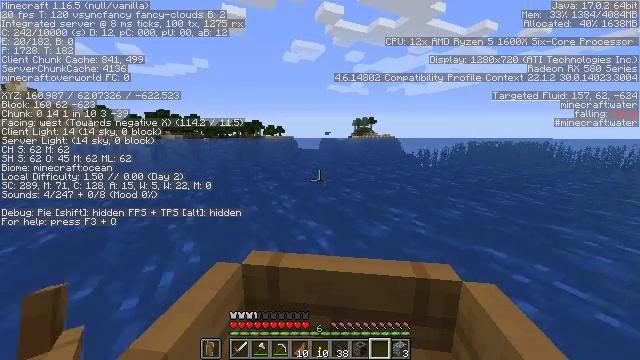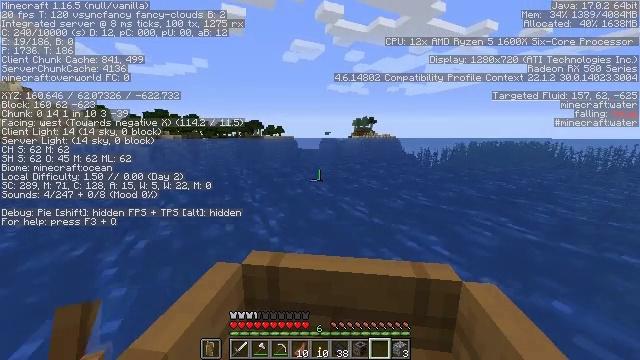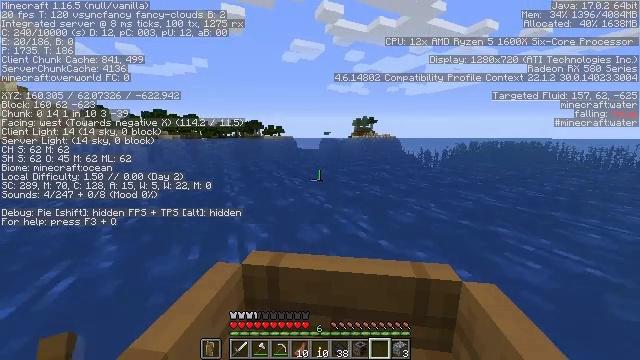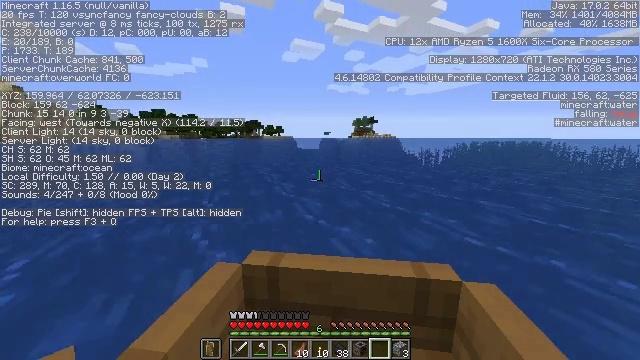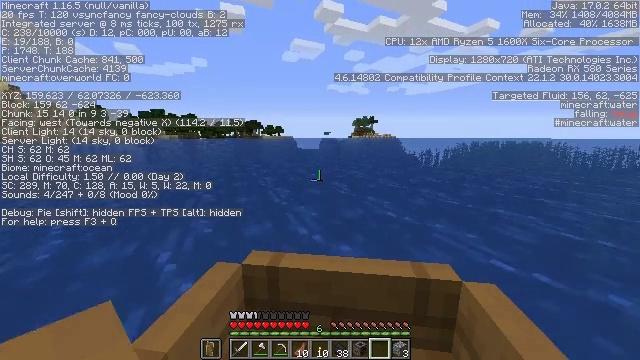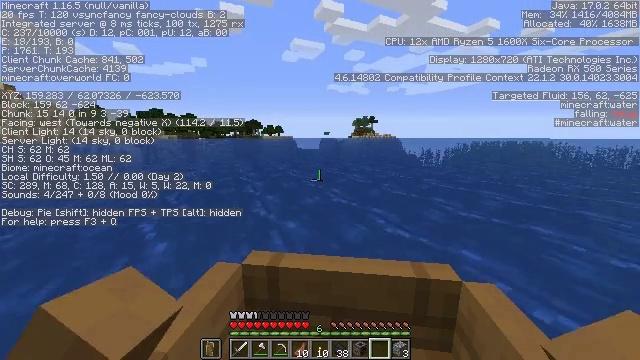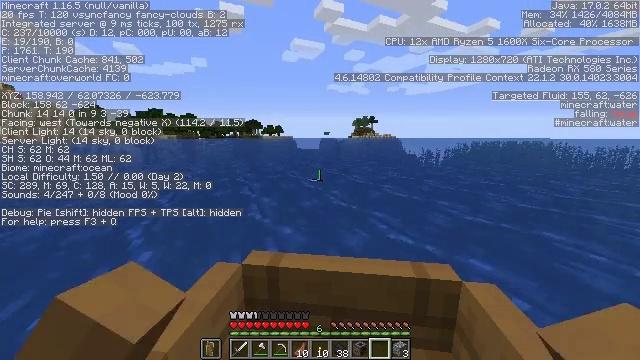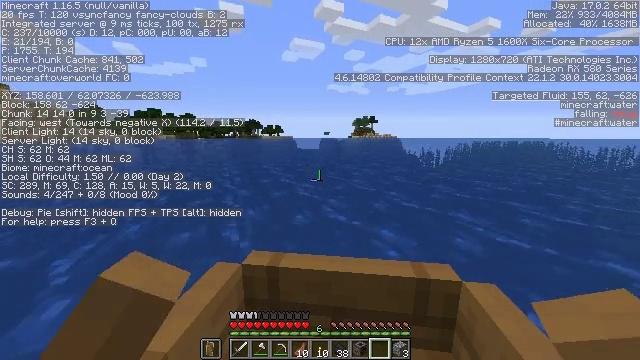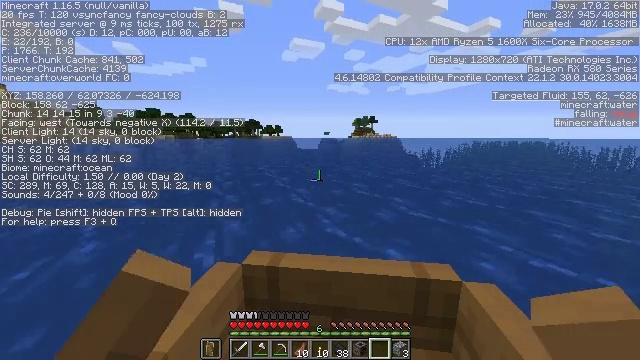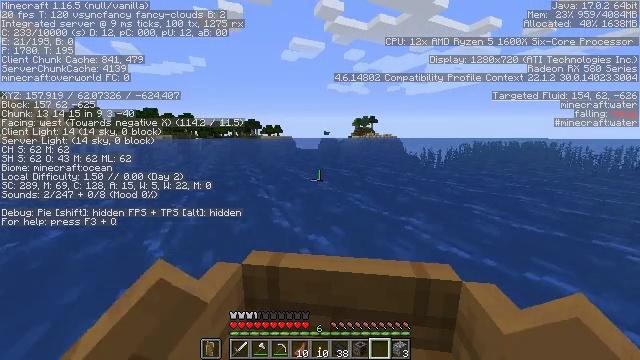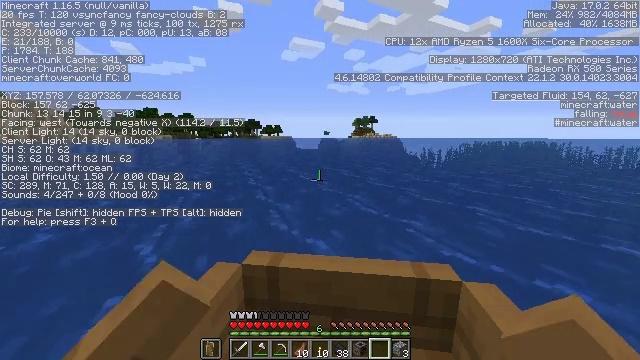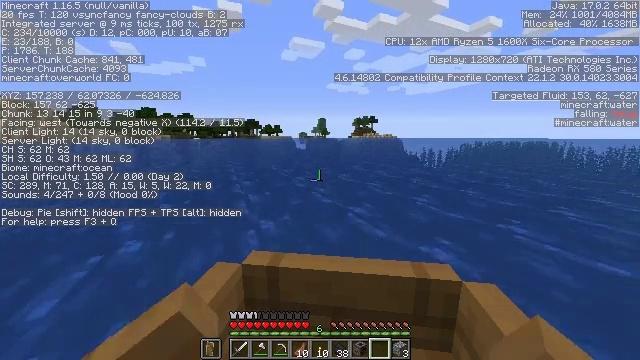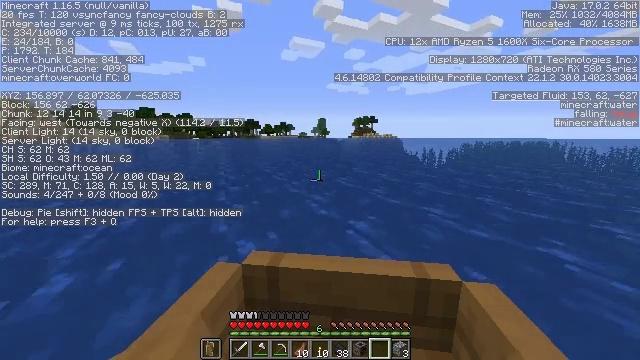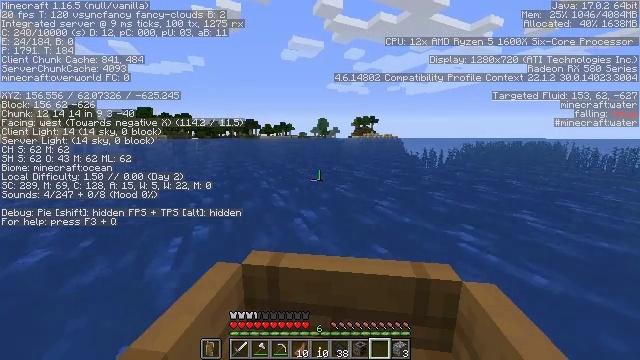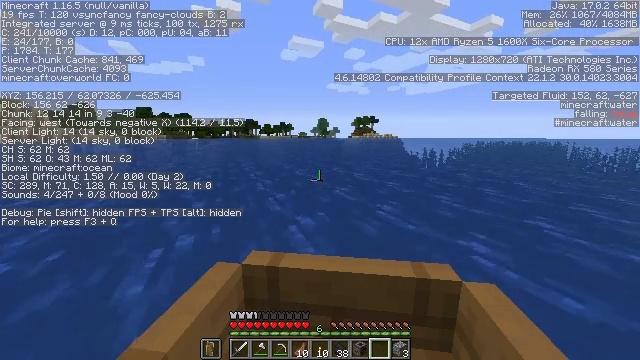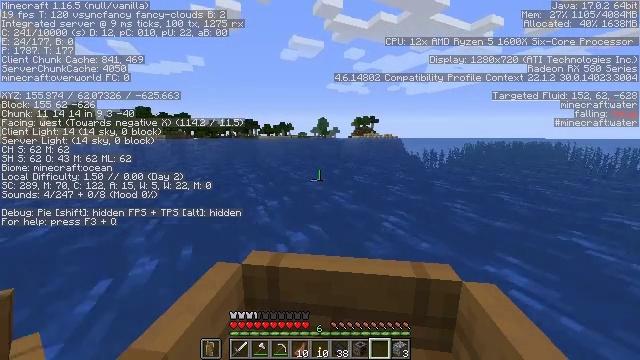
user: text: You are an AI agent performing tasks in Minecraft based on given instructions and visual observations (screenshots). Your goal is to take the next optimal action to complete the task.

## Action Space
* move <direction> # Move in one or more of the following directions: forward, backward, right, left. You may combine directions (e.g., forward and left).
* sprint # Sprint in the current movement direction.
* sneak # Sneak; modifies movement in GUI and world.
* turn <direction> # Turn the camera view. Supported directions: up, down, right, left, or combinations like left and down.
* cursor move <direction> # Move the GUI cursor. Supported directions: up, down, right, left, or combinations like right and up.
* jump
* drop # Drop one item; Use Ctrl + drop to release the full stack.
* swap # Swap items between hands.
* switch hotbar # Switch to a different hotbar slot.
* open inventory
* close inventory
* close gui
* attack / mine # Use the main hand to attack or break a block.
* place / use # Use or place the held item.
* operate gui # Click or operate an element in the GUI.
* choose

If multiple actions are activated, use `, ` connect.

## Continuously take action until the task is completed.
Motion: motion action
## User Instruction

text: Mine the sugar cane near rivers.
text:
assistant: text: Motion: move forward
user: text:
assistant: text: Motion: move forward
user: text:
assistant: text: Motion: move forward
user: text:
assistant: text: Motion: move forward
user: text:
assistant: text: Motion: move forward
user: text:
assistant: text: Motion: move forward
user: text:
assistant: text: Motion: move forward
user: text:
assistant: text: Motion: move forward
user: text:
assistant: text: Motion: move forward
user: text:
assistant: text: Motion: move forward
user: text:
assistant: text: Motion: move forward
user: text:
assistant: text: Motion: move forward
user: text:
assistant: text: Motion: move forward
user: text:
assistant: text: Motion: move forward
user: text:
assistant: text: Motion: move forward
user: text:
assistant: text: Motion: move forward
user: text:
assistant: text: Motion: move forward
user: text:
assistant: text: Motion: move forward
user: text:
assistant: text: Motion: move forward
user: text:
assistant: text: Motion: move forward
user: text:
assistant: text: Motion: move forward
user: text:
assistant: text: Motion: move forward
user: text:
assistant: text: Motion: move forward
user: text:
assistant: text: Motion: move forward
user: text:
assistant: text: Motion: move forward
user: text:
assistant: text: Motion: move forward
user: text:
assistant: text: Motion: move forward
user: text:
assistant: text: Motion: move forward
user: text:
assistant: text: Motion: move forward
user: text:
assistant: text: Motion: move forward